Field crop: tomato
Growth stage: 1
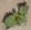
Species: solanum